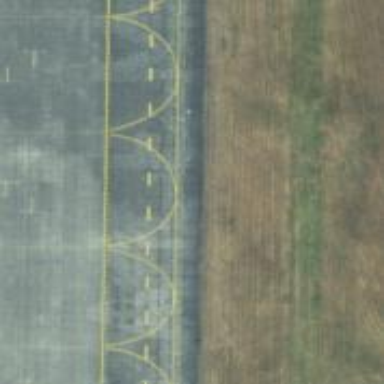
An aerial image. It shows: Image of taxiway at airport.